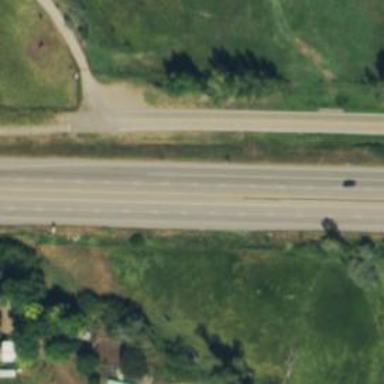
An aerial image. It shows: Trunk highway with asphalt surface and grade 1 track type.